Interaction volume radius: 5 \u00c5
Interaction volume height: 10 \u00c5
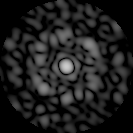
Disorder parameter: 0.6929